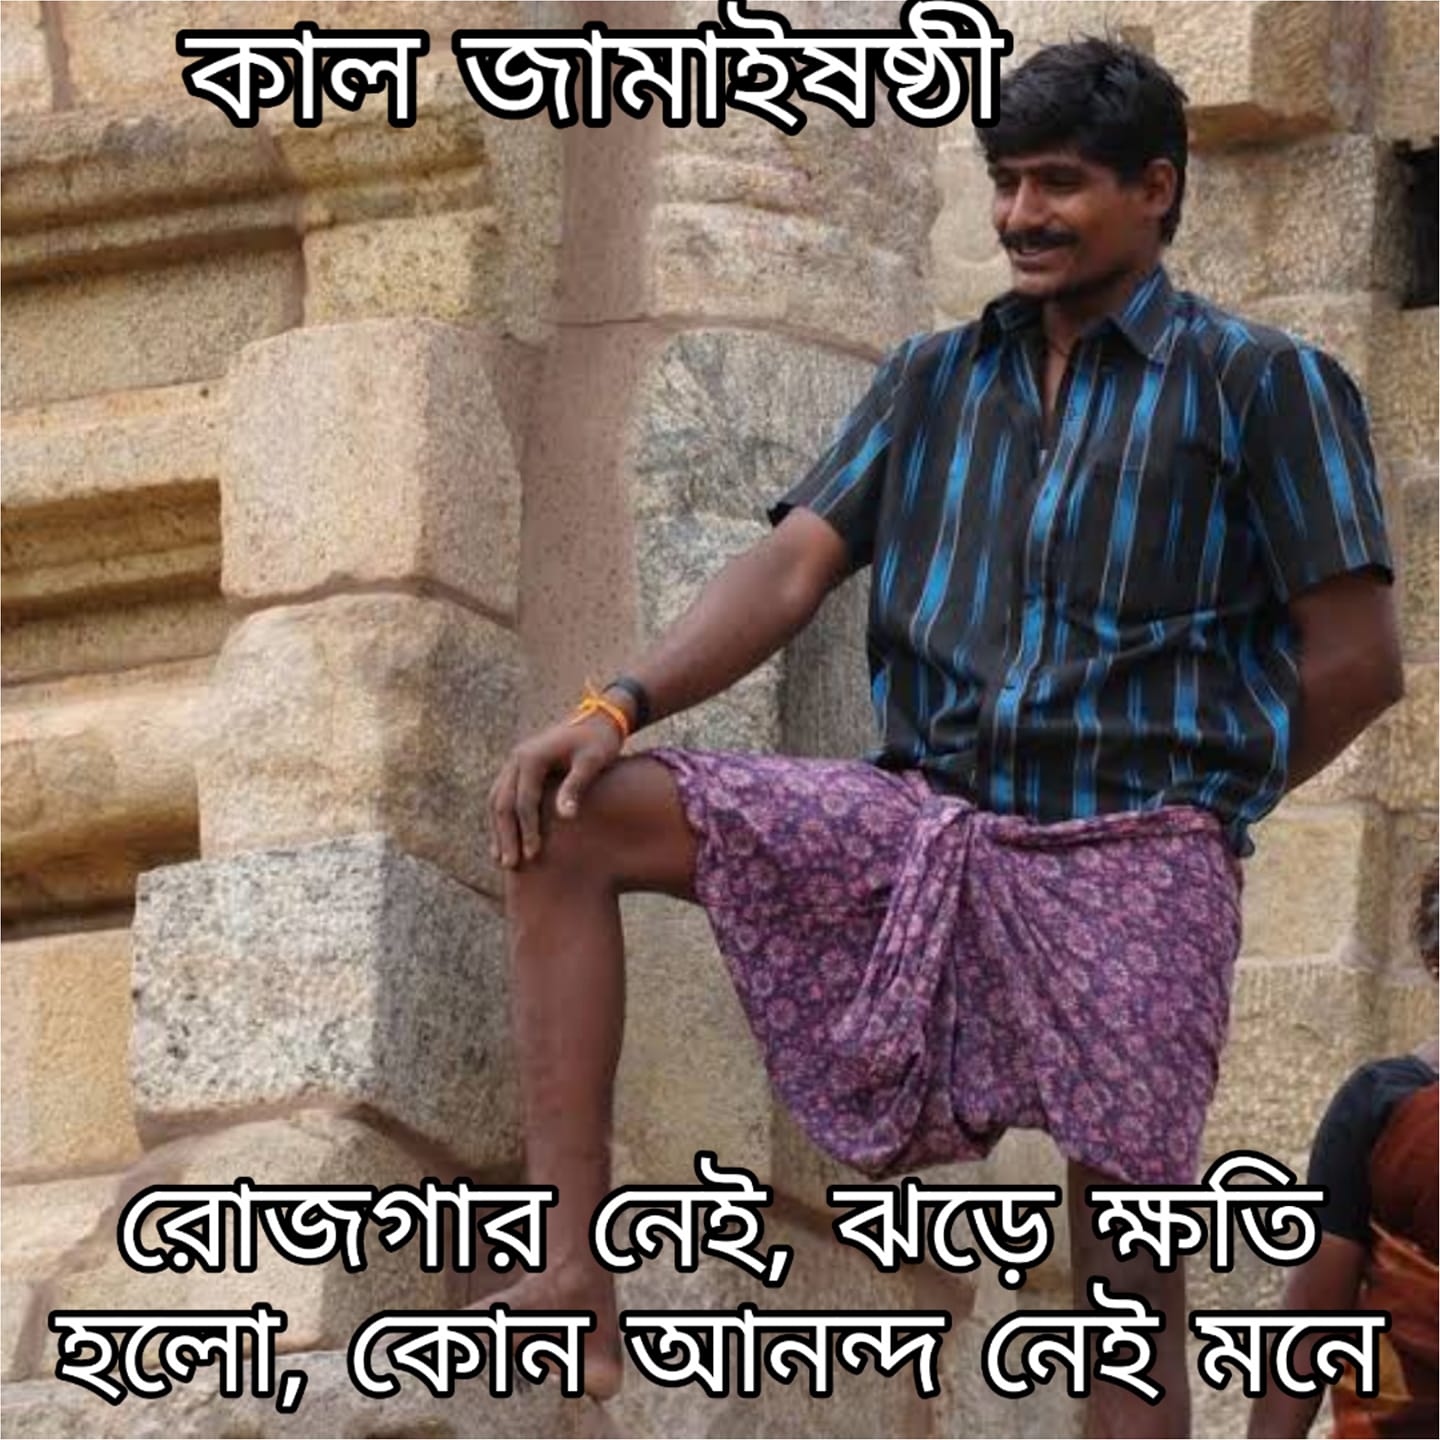
Caption: কাল জামাইষষ্ঠী  রোজগার নেই , ঝড়ে ক্ষতি হলো , কোন আনন্দ নেই মনে
Label: non-hate